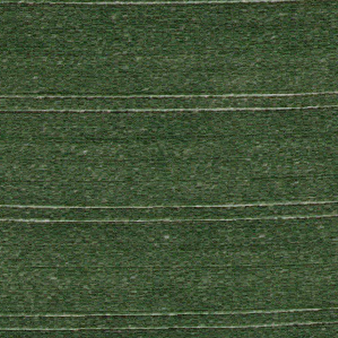
Label: other